Field crop: maize
Growth stage: 2
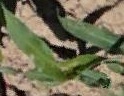
Species: maize